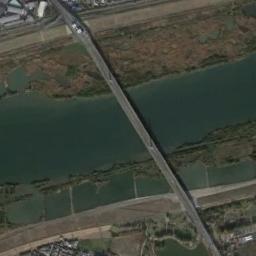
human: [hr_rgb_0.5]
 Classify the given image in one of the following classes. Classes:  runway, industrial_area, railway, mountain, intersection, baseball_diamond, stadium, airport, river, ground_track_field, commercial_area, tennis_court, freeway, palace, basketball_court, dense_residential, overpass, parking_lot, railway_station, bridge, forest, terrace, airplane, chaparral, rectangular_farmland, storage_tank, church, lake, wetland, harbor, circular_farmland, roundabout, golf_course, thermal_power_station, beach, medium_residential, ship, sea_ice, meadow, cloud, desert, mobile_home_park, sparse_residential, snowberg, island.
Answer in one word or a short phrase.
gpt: bridge